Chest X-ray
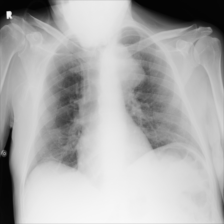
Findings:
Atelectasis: negative
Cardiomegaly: negative
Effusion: negative
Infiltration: negative
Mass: positive
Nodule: negative
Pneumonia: negative
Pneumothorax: negative
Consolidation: negative
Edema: negative
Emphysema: negative
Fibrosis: negative
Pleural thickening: negative
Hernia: negative